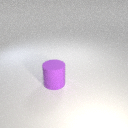
large purple rubber cylinder